Aerial crown-view tile of a tropical tree (Barro Colorado Island, Panama), acquired 20241014:
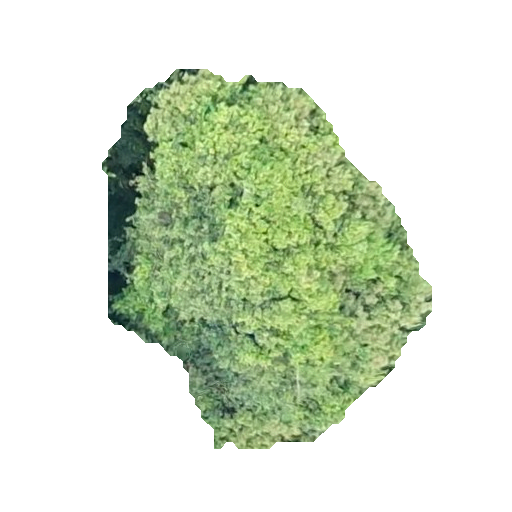
Species: Prioria copaifera
GBIF accepted scientific name: Prioria copaifera
Crown area: 133.661 m²